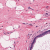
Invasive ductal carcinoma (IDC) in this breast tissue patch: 0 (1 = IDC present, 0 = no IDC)